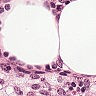
Metastatic tissue present: no